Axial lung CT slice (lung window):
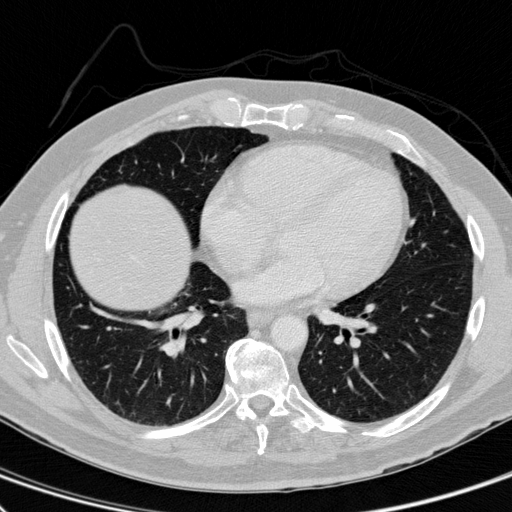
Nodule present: no